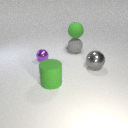
large gray metal sphere in front of large gray rubber sphere